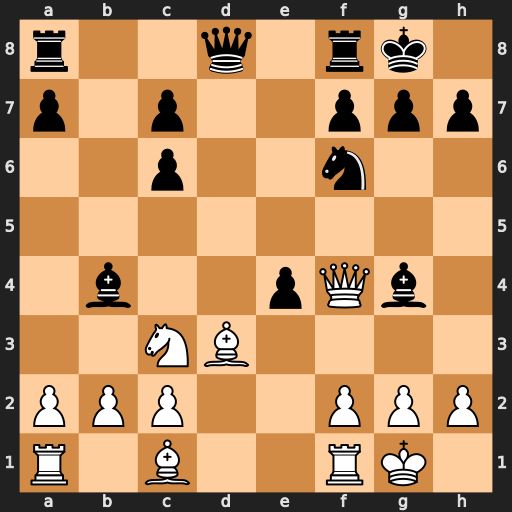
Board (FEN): r2q1rk1/p1p2ppp/2p2n2/8/1b2pQb1/2NB4/PPP2PPP/R1B2RK1
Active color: w
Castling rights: -
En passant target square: -
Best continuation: Nxe4 Nd5 Qxg4